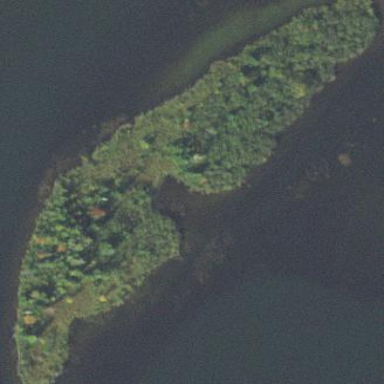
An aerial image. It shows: Islet.